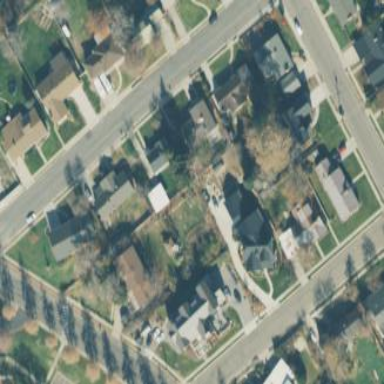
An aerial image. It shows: Sidewalk.